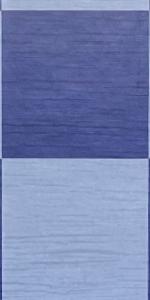
Label: Pawn_Black